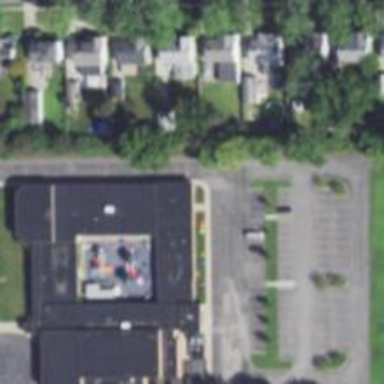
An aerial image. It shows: School.